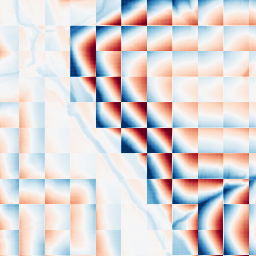
Category: wavelet
Decomposition family: wavelet_dwt
Decomposition parameters: wavelet: haar
level: 5
Upsampling method: sinc_blackman
Upsampling parameters: scale: 4
kernel_size: 8
Upsampling scale: 4